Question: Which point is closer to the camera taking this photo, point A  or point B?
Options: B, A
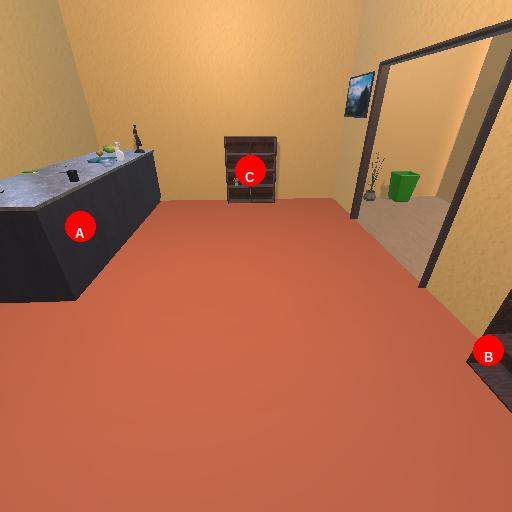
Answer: B